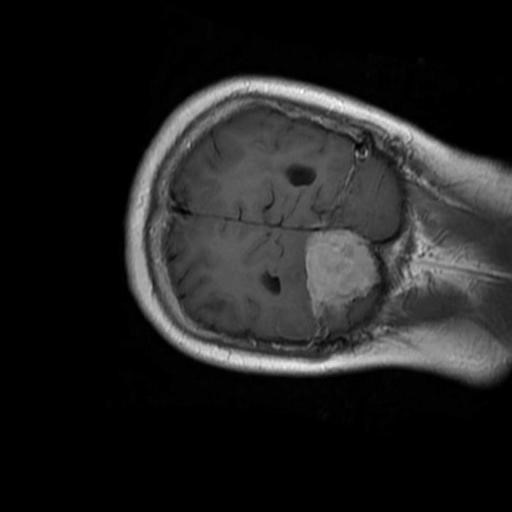
Label: brain_menin